Question: When setting the maximum date on a date picker dialog like this:
'''
DatePickerDialog dialog = new DatePickerDialog(this, listener, year, month, day);
dialog.getDatePicker().setMaxDate(new Date().getTime());
'''
The date is shown normally, but also a second time at the top of the dialog. I've seen that many people have encountered this bug but I didn't find a solution.

You can also see it on <URL>
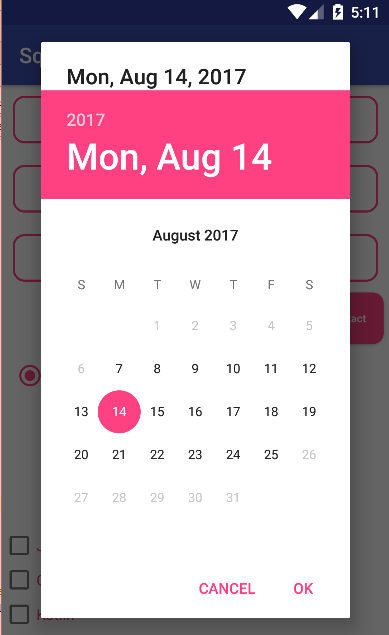
Answer: I solved the bug by calling 'dialog.setTitle(null)' every time a maximum date is set.
I posted this issue here: <URL>